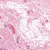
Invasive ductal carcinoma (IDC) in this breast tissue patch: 0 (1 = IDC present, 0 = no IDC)